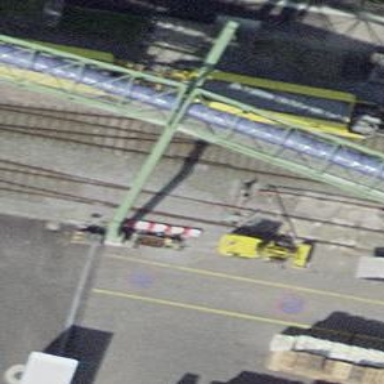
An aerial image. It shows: Railway switch.